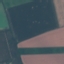
Land use / land cover class: AnnualCrop